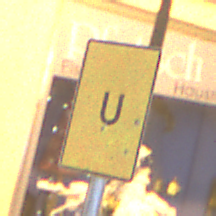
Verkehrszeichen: AnkuendigungOderFortsetzungUmleitungOhnePfeilsymbol
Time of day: Night
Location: Outdoor (Urban)
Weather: Overcast
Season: Winter
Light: Artificial